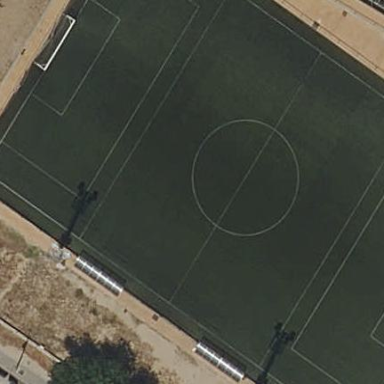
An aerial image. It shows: Artificial turf soccer pitch for leisure land.